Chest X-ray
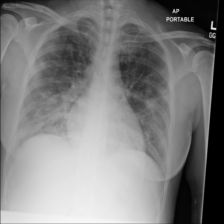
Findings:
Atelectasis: negative
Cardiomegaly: negative
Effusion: positive
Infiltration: positive
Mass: negative
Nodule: negative
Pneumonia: negative
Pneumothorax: negative
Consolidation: negative
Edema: negative
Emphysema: negative
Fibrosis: negative
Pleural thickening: negative
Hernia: negative